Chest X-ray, AP view. Patient: 34 years old, sex M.
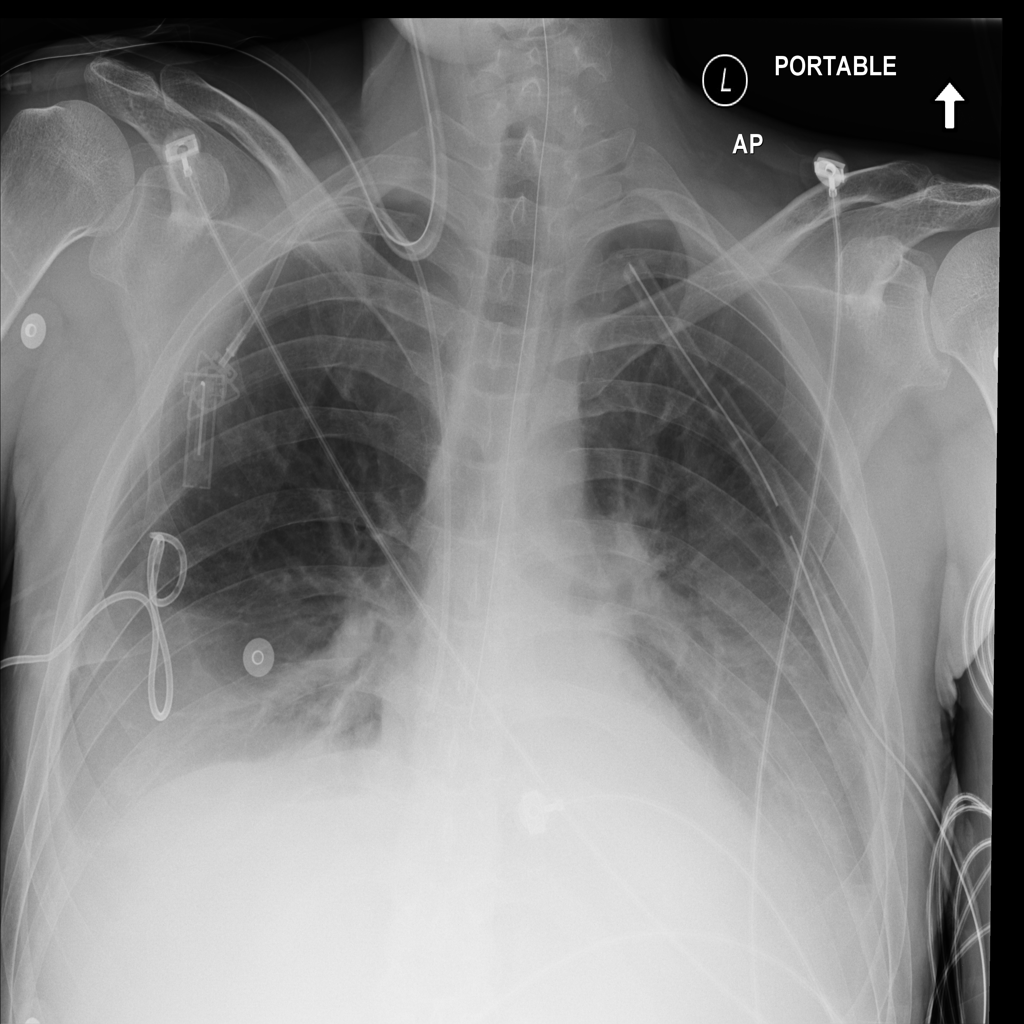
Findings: Atelectasis, Effusion, Infiltration